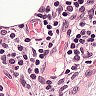
Metastatic tissue present: no